Question: I have a Blob object I want to inspect by logging its value. All I can see are 'type' and 'size' properties. Is there a way to do this?

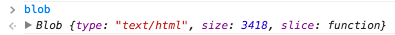
Answer: Basic example on using a <URL> to look at the content in a blob
'''
var html= ['<a id="anchor">Hello World</a>'];
var myBlob = new Blob(html, { type: 'text/xml'});
var myReader = new FileReader();
myReader.onload = function(event){
console.log(JSON.stringify(myReader.result));
};
myReader.readAsText(myBlob);
'''